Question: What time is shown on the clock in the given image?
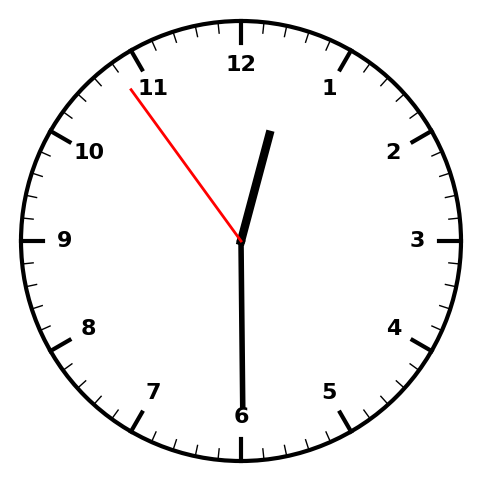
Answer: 12:29:54